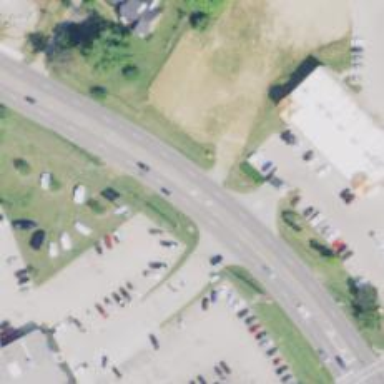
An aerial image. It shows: Primary highway.